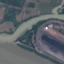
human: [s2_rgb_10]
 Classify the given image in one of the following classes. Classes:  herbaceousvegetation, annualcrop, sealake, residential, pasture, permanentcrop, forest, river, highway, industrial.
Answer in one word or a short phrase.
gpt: River